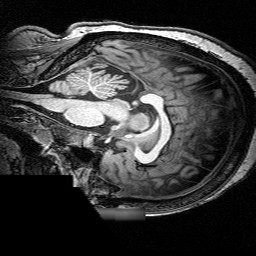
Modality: T1w
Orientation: sagittal
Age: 45
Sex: female
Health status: ill
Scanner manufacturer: siemens
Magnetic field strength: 3 T
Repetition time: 0.0025 s
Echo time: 0.00336 s